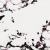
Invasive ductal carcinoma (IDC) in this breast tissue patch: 0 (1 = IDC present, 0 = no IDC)